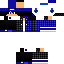
A male human skin with dark skin, wearing brown bald dressed in a blue hoodie and black pants, featuring a closed mouth.